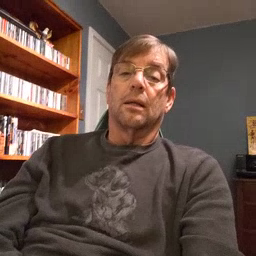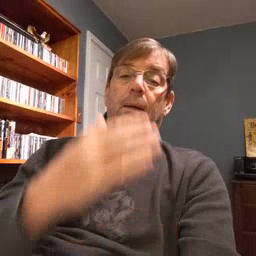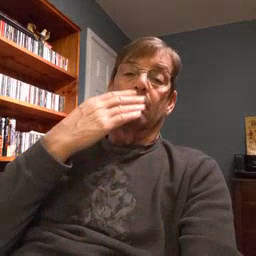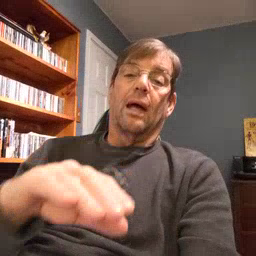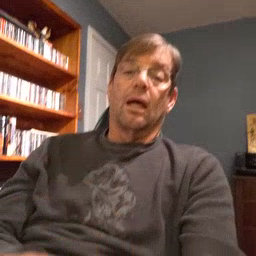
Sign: bad